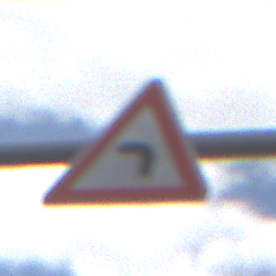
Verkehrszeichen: KurveLinks
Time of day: Midday
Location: Outdoor (Nature)
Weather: PartlyCloudy
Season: NotSpecified
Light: Natural